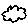
Label: cloud